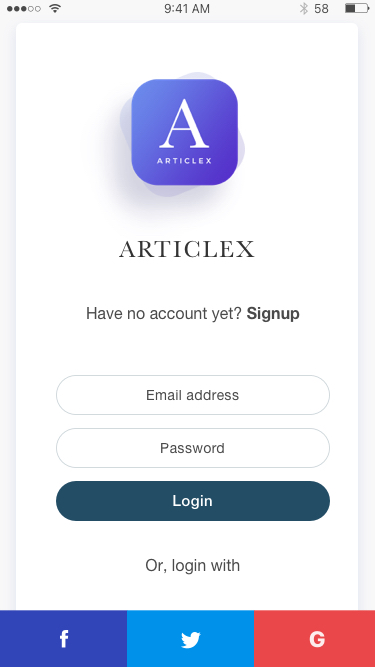
Text in this UI design:
Email address
Password
Login
Or, login with
Have no account yet? Signup
ARTICLEX